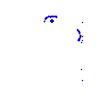
Particle: kaon